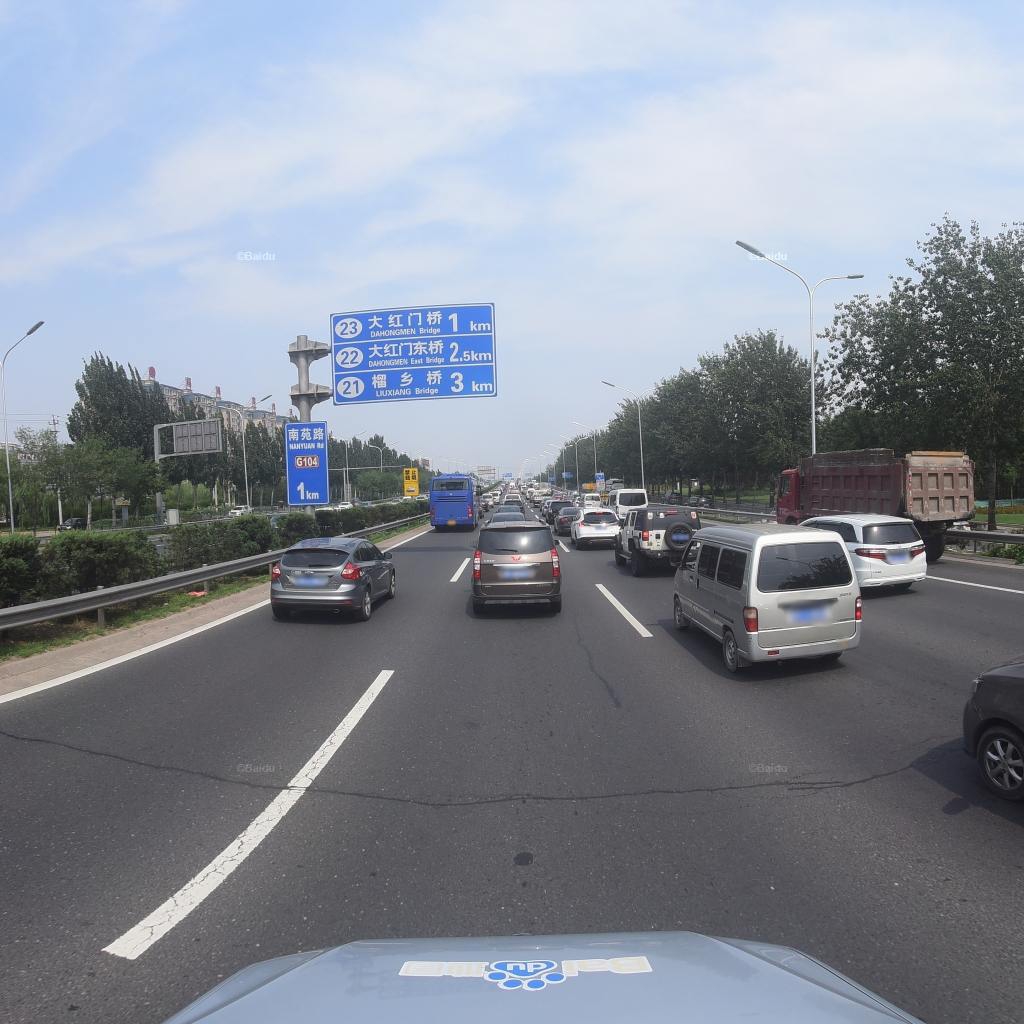
Region: Fengtai
Road damage annotations: transverse patch, longitudinal patch